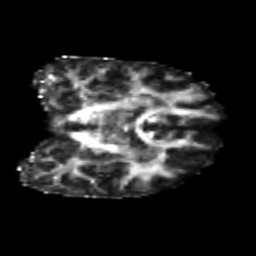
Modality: FA
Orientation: coronal
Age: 23
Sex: female
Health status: healthy
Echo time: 0.074 s